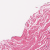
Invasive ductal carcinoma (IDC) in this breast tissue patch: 0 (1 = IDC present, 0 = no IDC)